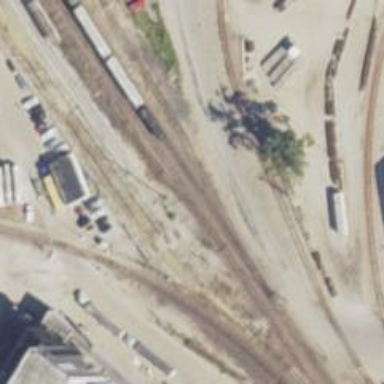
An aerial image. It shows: Abandoned railway yard.